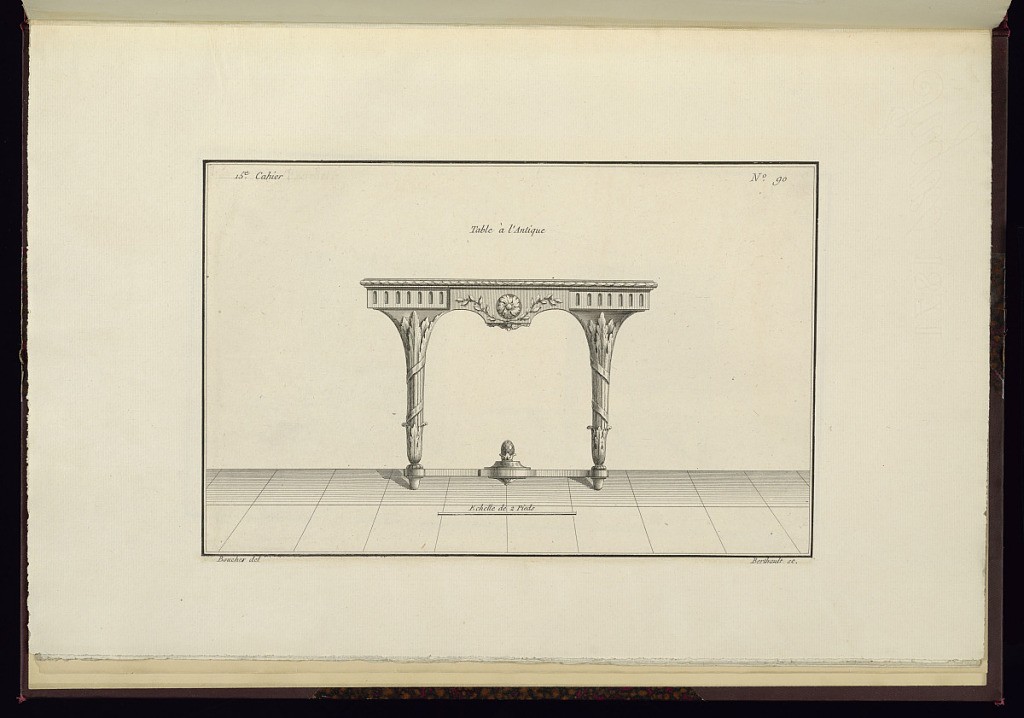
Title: Table à l'Antique
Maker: Juste-François Boucher, French, 1736 – 1782
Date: ca. 1775
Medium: Engraving on off white laid paper
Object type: Print
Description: Design for a table decorated with ornament motifs including bound leaf, fluting, acanthus leaves, a central rosette with crossed branches underneath, and a pinecone at the base. The plate is signed.